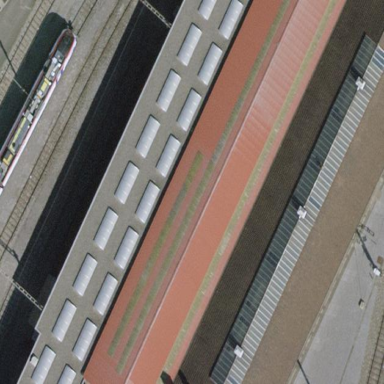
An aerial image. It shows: Transportation building.